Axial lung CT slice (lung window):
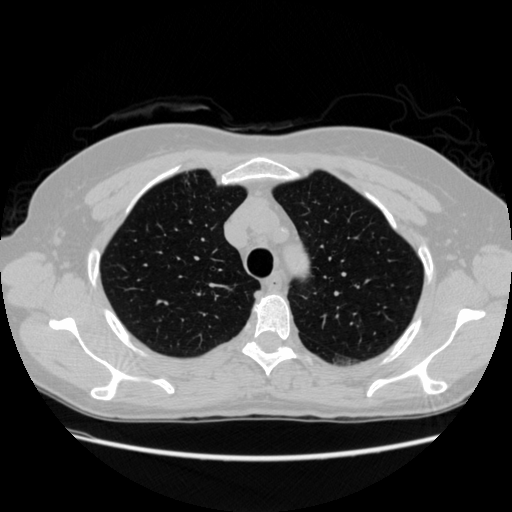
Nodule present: yes
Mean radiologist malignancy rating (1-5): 4.5